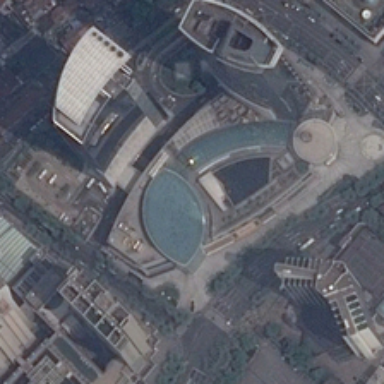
Several tall buildings and some green trees are in a commercial area .